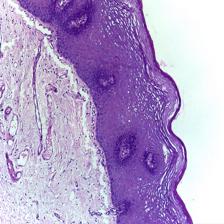
Diagnosis: Normal